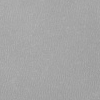
Atmospheric dust classification: dusty